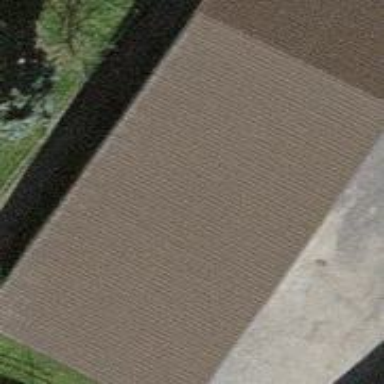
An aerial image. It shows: Shed.